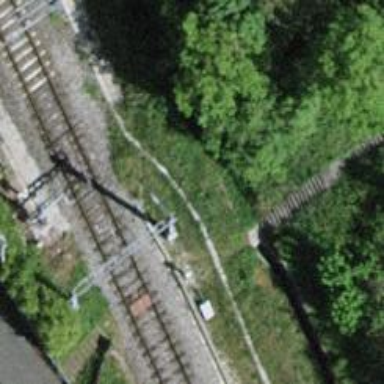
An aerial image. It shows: Catenary mast for power lines.